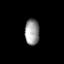
Tissue: prostate
Cell type: Myeloid cells
Senescence score: 0.7182
Nuclear area (px): 374
Mean DAPI intensity: 149.77